Question: AGENT DB TABLE
'''
agent_id agent_name company_name
-------- ---------- -----------
1 AAA XXX
2 BBB YYY
3 CCC ZZZ
4 DDD XYZ
'''
DRIVER DB TABLE
'''
agent_id driver_id driver_name
-------- ---------- -----------
2 1 EEE
2 2 FFF
2 3 GGG
1 4 HHH
3 5 III
3 6 JJJ
'''
I WANT TO SHOW THE RESULT LIKE THIS
'''
AGENT DETAILS DRIVER DETAILS
------------ --------------
1, AAA, XXX 1 Driver
2, BBB, YYY 3 Drivers
3, CCC, ZZZ 2 Drivers
4, DDD, XYZ 0 Driver
'''
I HAVE TRIED THIS BUT I GOT THE RESULT LIKE THIS
'''
AGENT DETAILS DRIVER DETAILS
------------ --------------
1, AAA, XXX 1 Drivers
1, AAA, XXX 3 Drivers
1, AAA, XXX 2 Drivers
1, AAA, XXX -
'''
I have attached sample image and code below..

I hope someone can understand my problem. Here I have to show the agent and driver details. Agent table have agent_id, agent_name, company_name. I want to fetch all records from agent table. Then I want to count the number of drivers based on agent_id.
In my driver db table I have agent_id, driver_id, driver_name. I want to fetch the number of drivers from driver table based on agent_id. This is one works fine. But, My problem is I have multiple while loops so it won't fetch properly. See my attached image. You can understand easily. In Agent Details it always fetch the same rows in all rows.
I'm sure I made a mistake in while loop. But, I don't know how do I get the proper result..
'''
<?php
$sql="select * from ".TBL_AGENT."";
$result=mysql_query($sql,$CN);
while($row=mysql_fetch_array($result))
{
$agentid = $row['agent_id'];
$agentname = $row['agent_name'];
$companyname = $row['company_name'];
$email = $row['email'];
$sql_query = mysql_query("SELECT agent_id, COUNT(driver_id) AS ".TBL_DRIVER." FROM ".TBL_DRIVER." GROUP BY $agentid"); while($rows = mysql_fetch_array($sql_query, MYSQL_ASSOC))
{ $noofdrivers = $rows['ta_drivers']. " DRIVERS"; echo "<br/>";
?>
<tr>
<td bgcolor="#FFFFFF" style="height: 70px; width: 300px; border-bottom: 1px solid #ccc; border-right: 1px solid #ccc;">
<b>Agent Name : </b><?=$agentname?><br /><br />
<b>Business Name : </b><?=$companyname?><br /><br />
<b>E-mail Id : </b><?=$email?>
</td>
<td bgcolor="#FFFFFF" style="height: 70px; border-bottom: 1px solid #ccc; border-right: 1px solid #ccc;">
<?php
echo $noofdrivers; ?>
</td>
<td bgcolor="#FFFFFF" style="height: 70px; border-bottom: 1px solid #ccc; border-right: 1px solid #ccc;"></td>
<td bgcolor="#FFFFFF" style="height: 70px; border-bottom: 1px solid #ccc;"></td>
</tr>
<?php } } ?>
'''
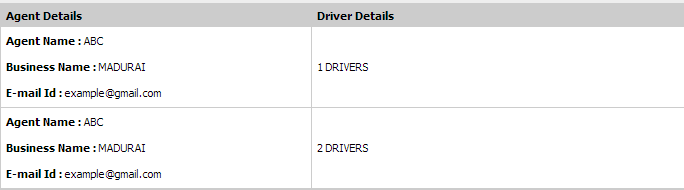
Answer: As from comments here is the answer ,you can join your tables as and loop over them in php
'''
SELECT a.*,
COUNT(d.driver_id) 'drivers_count'
FROM AGENT a
LEFT JOIN DRIVER d USING(agent_id)
GROUP BY a.agent_id
'''
<URL>